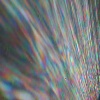
Label: sunburn